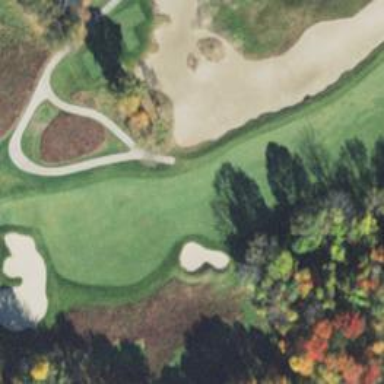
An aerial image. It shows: Golf hole.